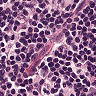
Metastatic tissue present: no